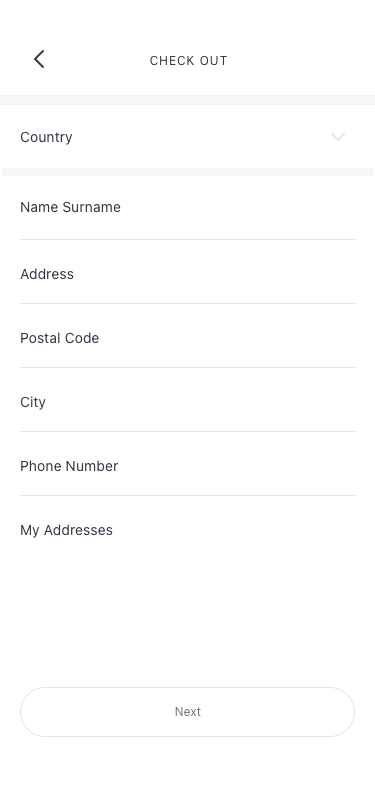
Text in this UI design:
My Addresses
Phone Number
City
Postal Code
Address
Name Surname
Country
CHECK OUT